Question: Can someone tell me what might cause this white rectangle in the column to appear? Thanks.

Thanks!
EDIT: If i resize that table column it goes away.
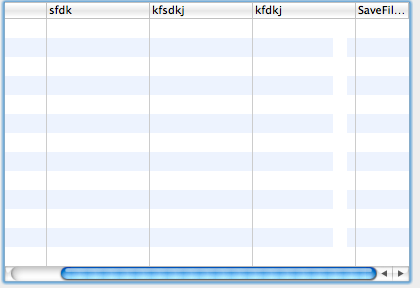
Answer: Please see this question I just asked. It may be the same problem.
<URL>